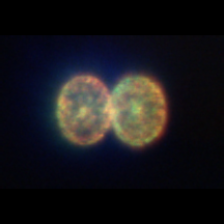
Taxon: Thalassiosira
Group: Diatoms